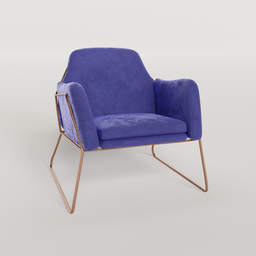
Label: furniture